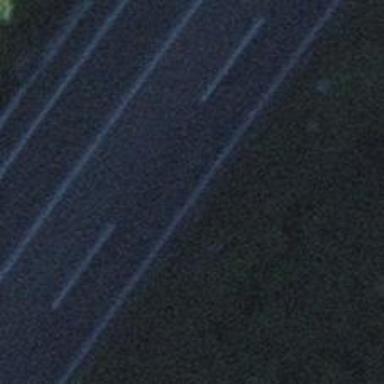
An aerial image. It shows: Trunk highway.